Field crop: maize
Growth stage: 2
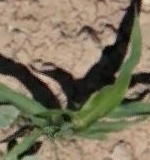
Species: maize